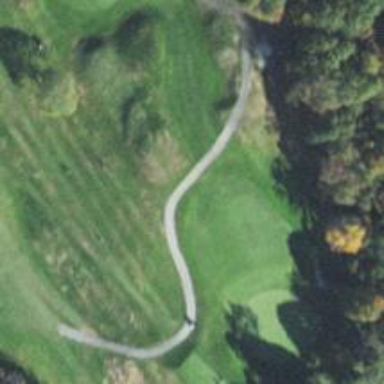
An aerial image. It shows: Golf cartpath that is also road path.